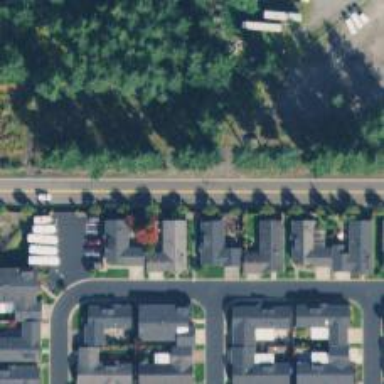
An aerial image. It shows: Residential road with asphalt surface. Sidewalk is present on the left side.